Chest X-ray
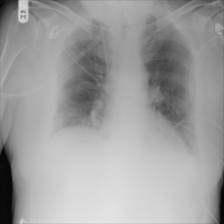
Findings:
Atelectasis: negative
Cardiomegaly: negative
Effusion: negative
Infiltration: negative
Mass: negative
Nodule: negative
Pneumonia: negative
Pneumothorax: negative
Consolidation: negative
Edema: negative
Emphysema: negative
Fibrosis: negative
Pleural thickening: negative
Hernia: negative